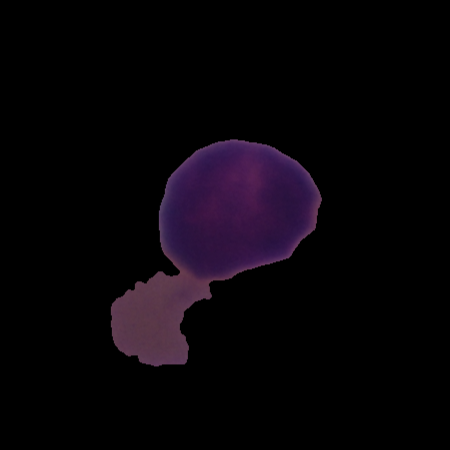
Label: healthy